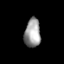
Tissue: lung
Cell type: Endothelial cells
Senescence score: 0.5834
Nuclear area (px): 453
Mean DAPI intensity: 155.823